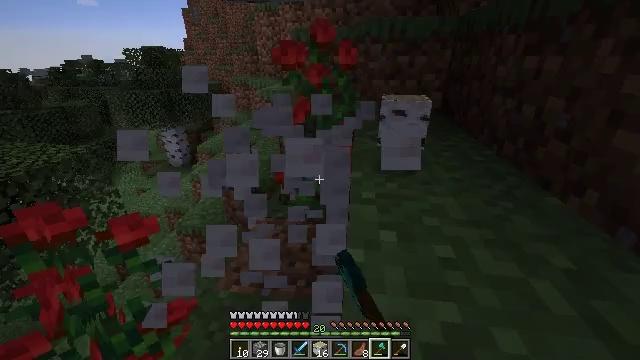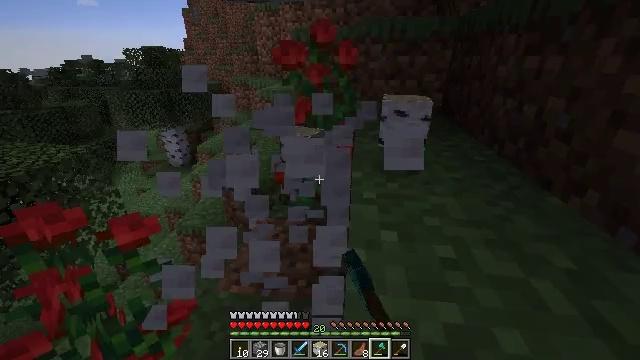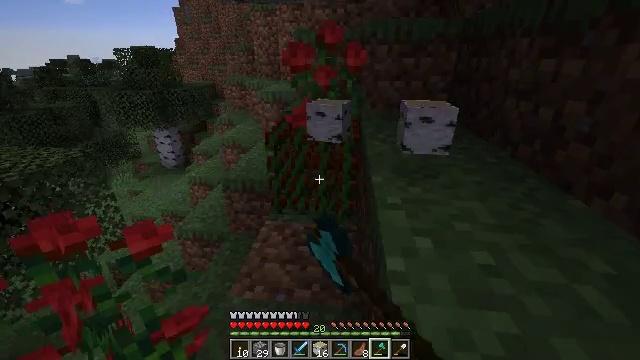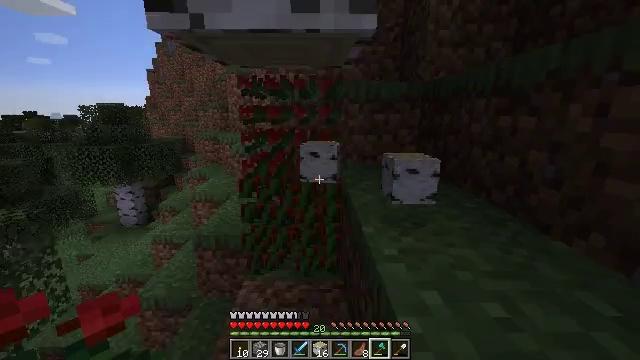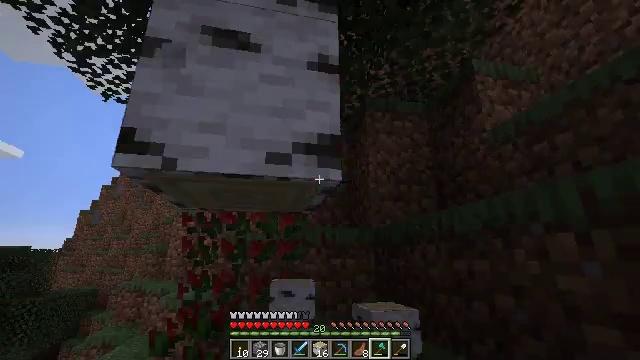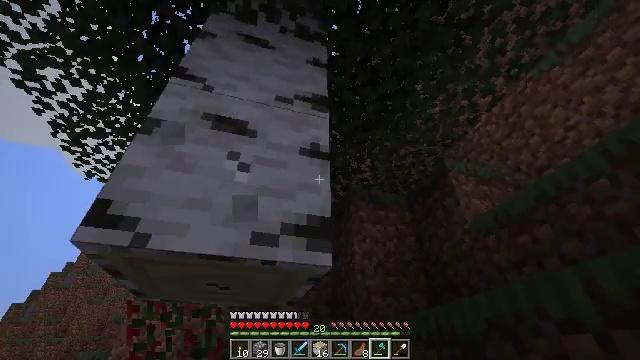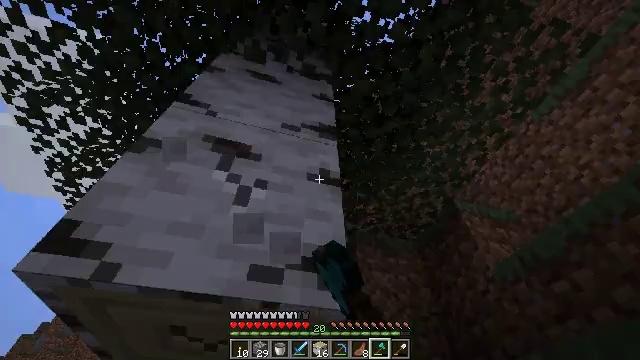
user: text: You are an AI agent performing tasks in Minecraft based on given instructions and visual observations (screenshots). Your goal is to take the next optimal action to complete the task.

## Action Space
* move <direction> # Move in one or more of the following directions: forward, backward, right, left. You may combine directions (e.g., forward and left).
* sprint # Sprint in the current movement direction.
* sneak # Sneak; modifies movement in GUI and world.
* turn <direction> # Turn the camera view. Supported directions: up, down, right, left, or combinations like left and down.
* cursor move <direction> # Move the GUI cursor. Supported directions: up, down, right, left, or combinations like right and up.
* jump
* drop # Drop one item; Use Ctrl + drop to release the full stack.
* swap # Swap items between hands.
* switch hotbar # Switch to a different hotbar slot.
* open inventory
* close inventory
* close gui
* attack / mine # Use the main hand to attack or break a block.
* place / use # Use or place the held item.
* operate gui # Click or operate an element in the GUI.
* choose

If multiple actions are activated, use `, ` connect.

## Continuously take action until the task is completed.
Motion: motion action
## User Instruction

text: Get some roses from the rose bush.
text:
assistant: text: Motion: move forward and move left, attack / mine
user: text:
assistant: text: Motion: move forward and move left, turn right, attack / mine
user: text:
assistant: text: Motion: move forward and move left, turn right and up, attack / mine
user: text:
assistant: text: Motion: move forward, turn right and up, attack / mine
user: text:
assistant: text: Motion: move forward, turn right and up, attack / mine
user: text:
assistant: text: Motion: move forward, turn up, attack / mine
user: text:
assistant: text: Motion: attack / mine